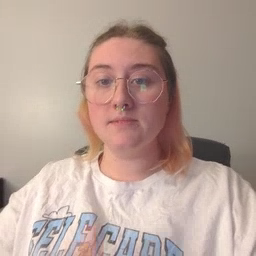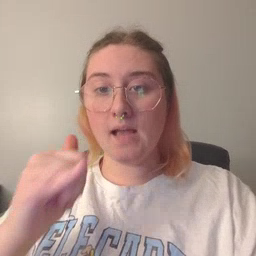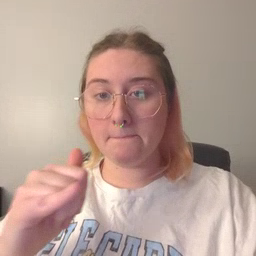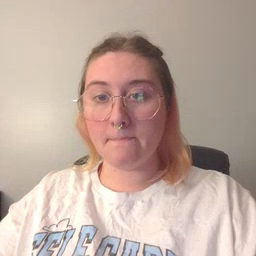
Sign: same